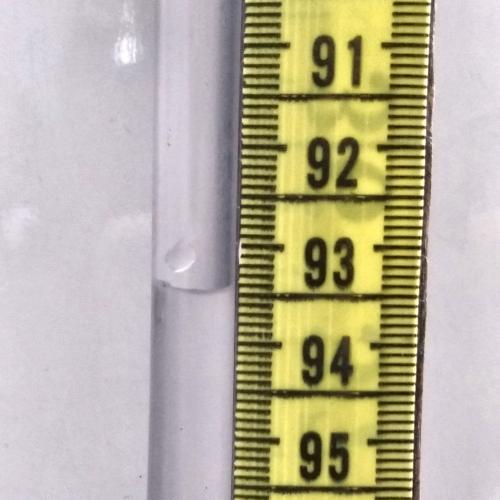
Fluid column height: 93.5 cm